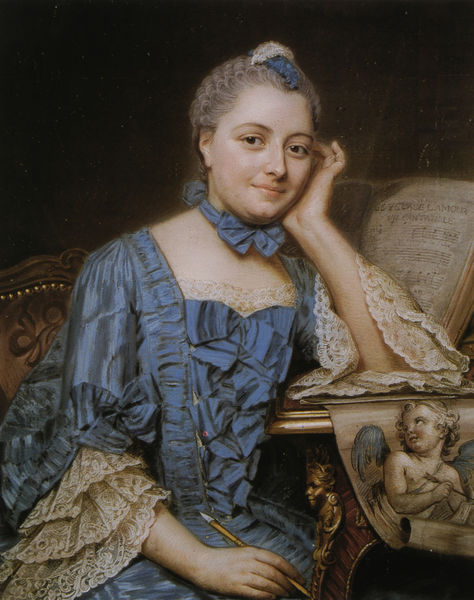
Titel: Marie Fel a la partition
Künstler: Maurice Quentin de La Tour
Institution: Privatsammlung.
Schlagwörter: blau, dunkel, feder, flügel, gemälde, hand, haut, schatten, weiß, mädchen, sitzen, ausschnitt, braun, brust, busen, elegant, finger, frankreich, frau, frisur, grau, haar, hell, holz, kleid, kleider, licht, mund, nase, pastell, schmuck, schwarz, stuhl, tisch, zeichnung, blick, dame, rot, malerei, mode, ornament, rock, schleife, jung, arm, augen, barock, blass, gesicht, haarschmuck, kleidung, mensch, spitze, ärmel, bild, bildnis, hals, hände, portrait, porträt, rückenlehne, öl, sonne, gold, sessel, sitzend, stoff, adel, kind, spitzen, musik, schleifen, dekolletee, lippen, locken, madame, ohren, puder, rokoko, schön, seide, vornehm, engel, putte, putto, adelige, perücke, lächeln, relief, dutt, wellen, liebe, papier, sofa, lehne, sitz, halsband, mieder, noten, stab, haarband, kissen, polster, halstuch, klavier, lesen, notenblatt, verzierung, malerin, kammer, couch, edel, rüsche, rüschen, wange, dekollette, aufstützen, kropfband, nieten, fliege, selbstporträt, lächelnd, kante, lachen, tusche, buch, seite, selbstbildnis, bleistift, heiter, kunst, künstlerin, malen, pinsel, sitzfigur, stift, schnitzerei, rolle, selbstportrait, leib, halbporträt, papierrolle, zeichnen, schreiben, verliebt, aufgestützt, edeldame, korsett, schriftrolle, fröhlich, leicht, balu, freundlich, fürstin, volants, schreibt, griffel, amor, marie, putti, hofdame, dichtung, taft, musikerin, sitzportrait, sitzporträt, drau, nett, innehalten, verziehrung, zeichenstift, partitur, komponieren, musiknoten, ausschnitte, rüschchen, verschmitzt, graue haare, pompadour, notenbuch, boucher, aufgelehnt, füller, bildung, auschnitt, musd, flugel, gräfin, blcik, blaues kleid, la tour, madame pompadour, halsschleife, flechtfrisur, musikbuch, komponistin, kunsnt, musiknote, partitour, solfa, er, entel, selvstbildnis, srift, and aufgestützt